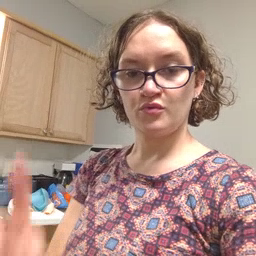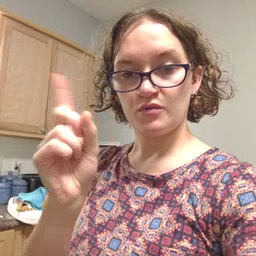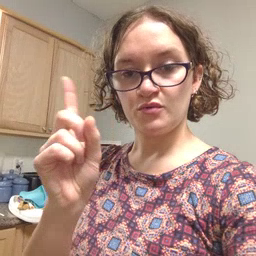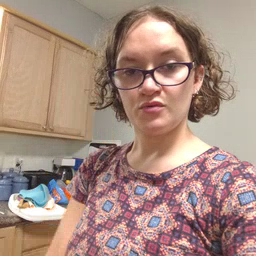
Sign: where